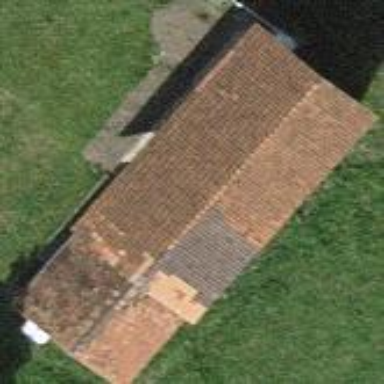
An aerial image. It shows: Farm building.